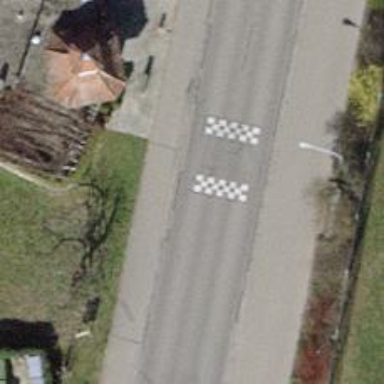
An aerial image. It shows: Traffic hump for calming the traffic.